Question: I have number of windows service (around 10) all are developed in ASP.NET C#. And are installed on Windows Web Server 2008. If I wanted to start or stop the service I have to log in to the Windows Web Server and then Start/Stop the service.

I wanted to manage this activity through a Web Portal which I wants to create in ASP.NET C#.
Does anybody any idea or have any reference that how it can be done?
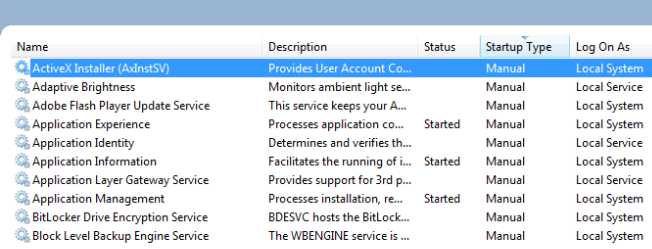
Answer: You can create a web service that controls the service via rest calls and run that web service on the server. Then use jquery to make rest calls from a web page ( on that server) using $.post() or $.ajax() or JavaScript native xmlhttprequest
Visual studio web has project templates for web services that can get you started. The service start stop can be using this example
<URL>